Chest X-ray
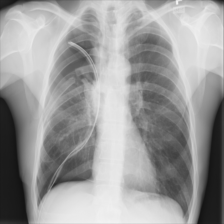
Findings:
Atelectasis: negative
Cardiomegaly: negative
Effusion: negative
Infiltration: negative
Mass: negative
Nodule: negative
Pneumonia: negative
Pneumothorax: positive
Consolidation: negative
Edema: negative
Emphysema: negative
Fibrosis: negative
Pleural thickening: negative
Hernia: negative